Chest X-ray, PA view. Patient: 53 years old, sex F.
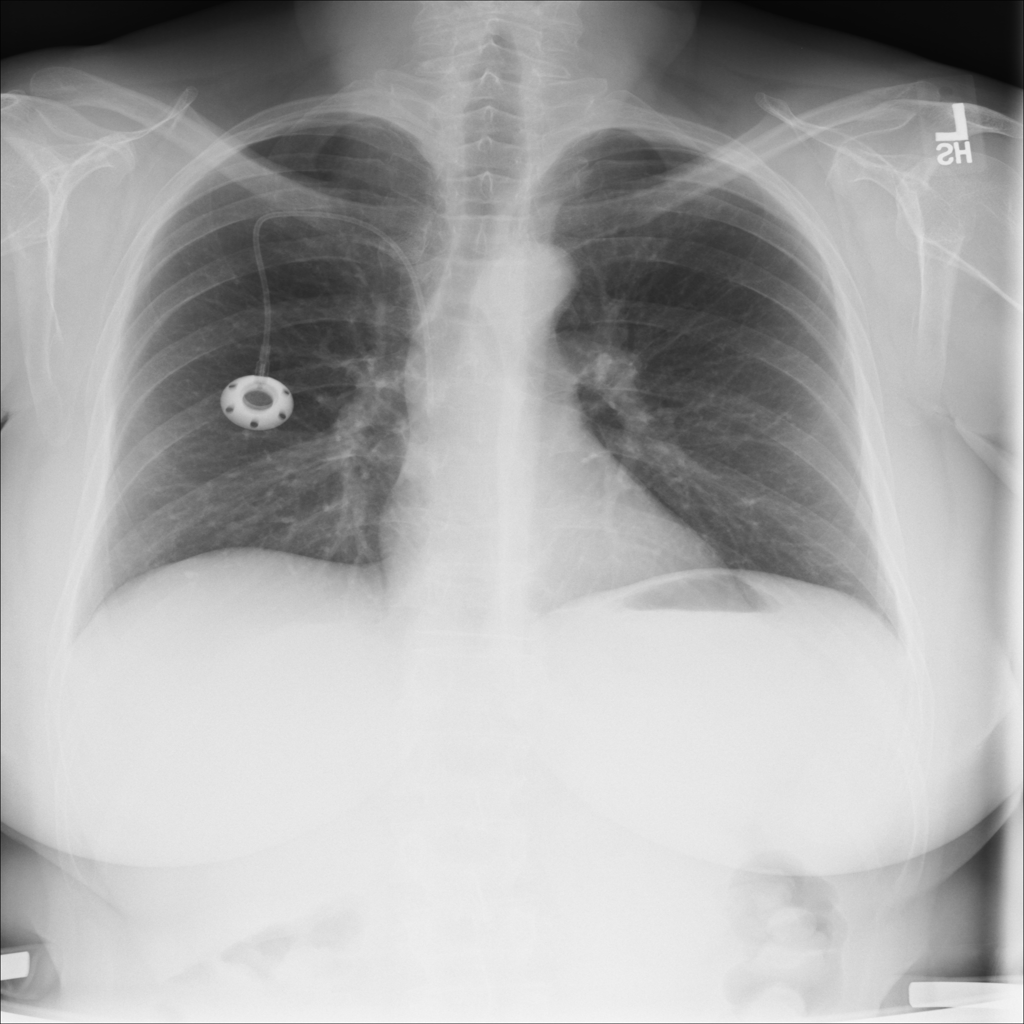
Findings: No Finding